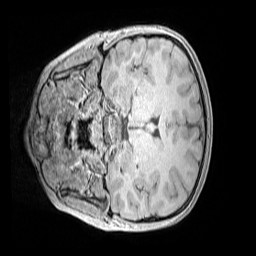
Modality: MP2RAGE
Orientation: coronal
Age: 11
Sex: female
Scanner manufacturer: siemens
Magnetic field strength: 3 T
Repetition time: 4 s
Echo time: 0.00299 s